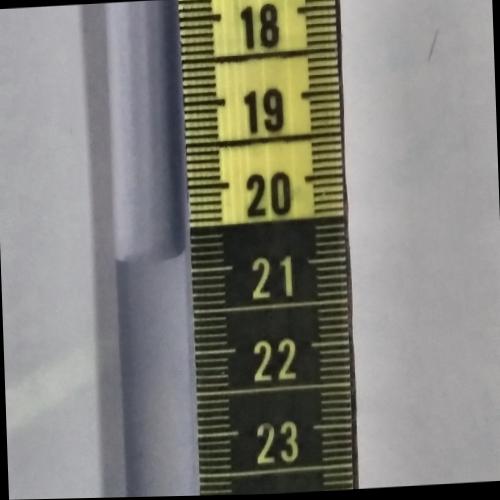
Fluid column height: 20.8 cm